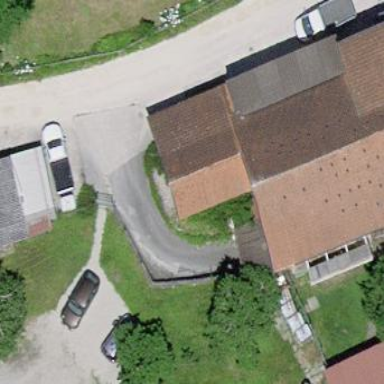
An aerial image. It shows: Garage.